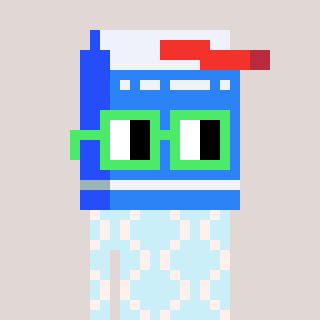
a pixel art character with square light green glasses, a milk-shaped head and a cold-colored body on a warm background